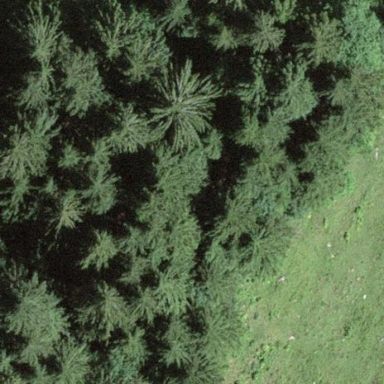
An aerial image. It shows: Forest area.